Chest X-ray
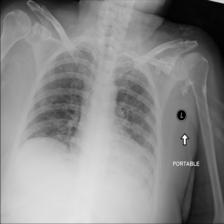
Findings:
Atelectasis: negative
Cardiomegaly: negative
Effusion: negative
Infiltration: positive
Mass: negative
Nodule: negative
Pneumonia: negative
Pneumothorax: negative
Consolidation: negative
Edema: negative
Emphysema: negative
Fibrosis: negative
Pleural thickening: negative
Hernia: negative